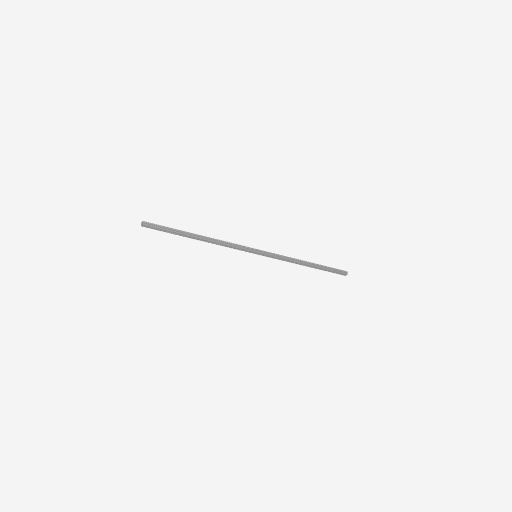
Part: VGuide624